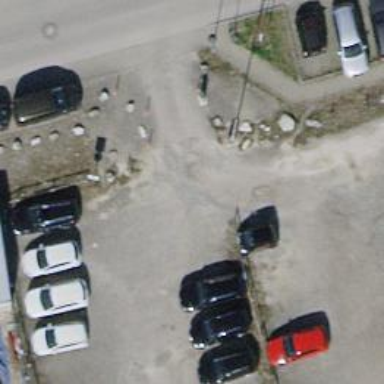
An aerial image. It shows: Charging station.